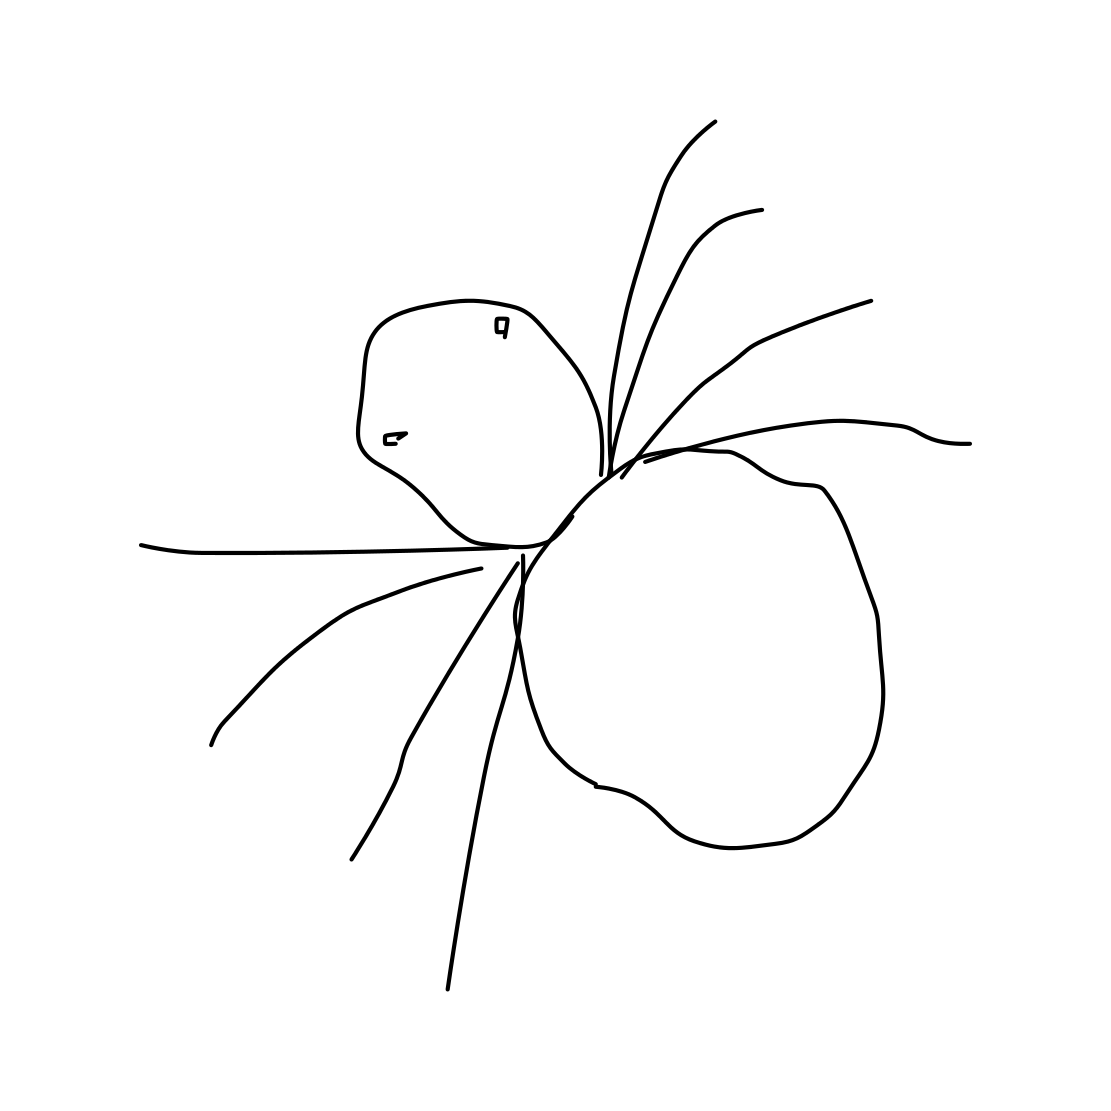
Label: spider